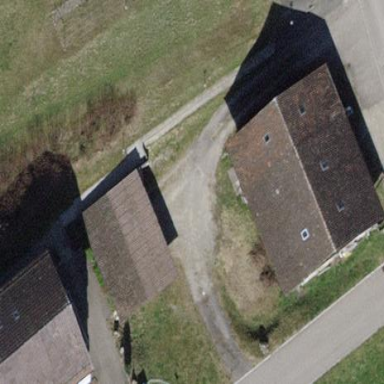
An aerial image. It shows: Barn.